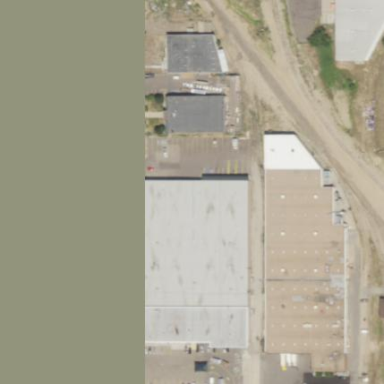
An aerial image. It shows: Industrial building.